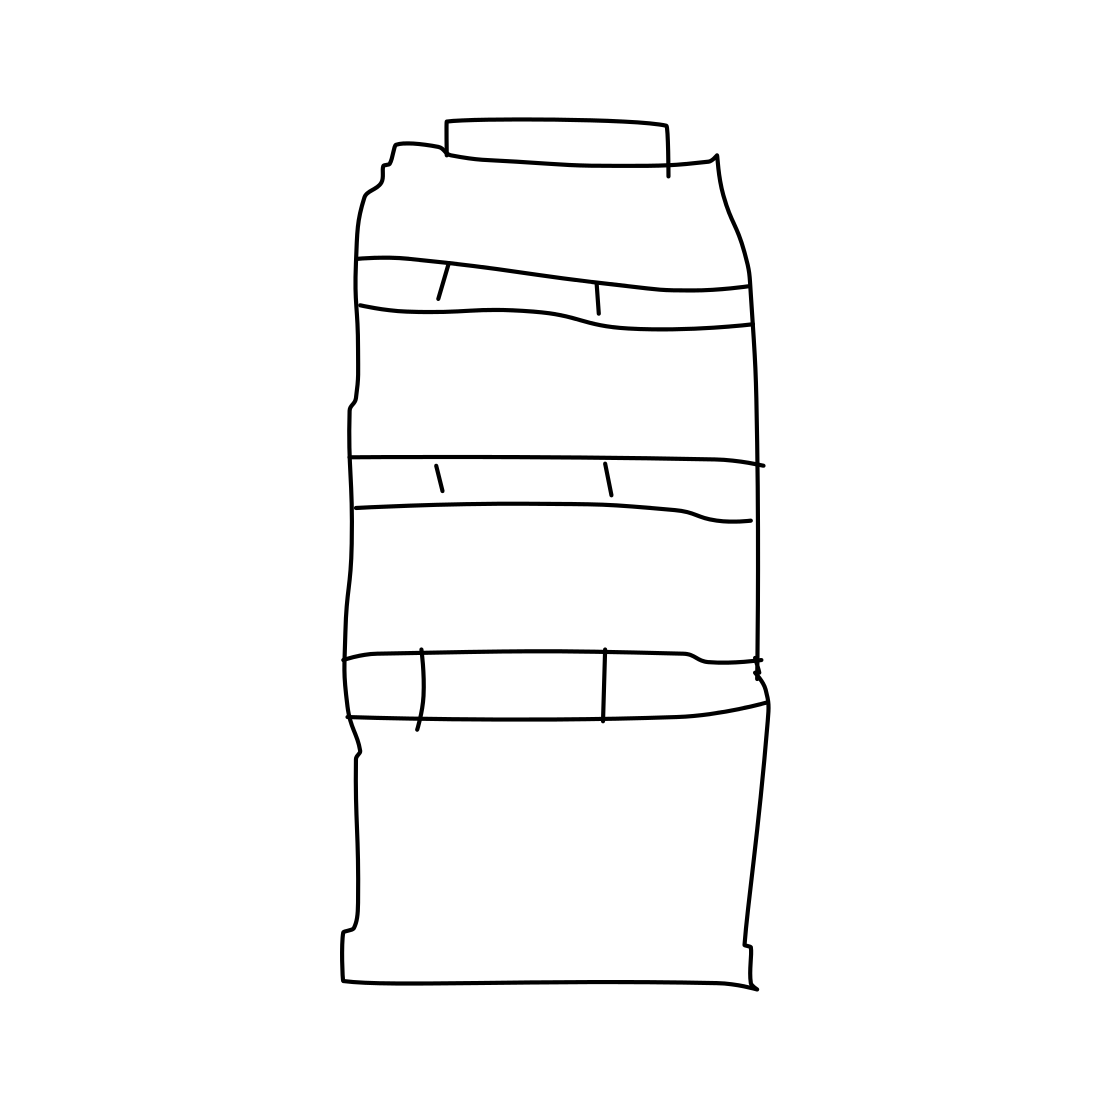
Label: skyscraper